Question: I am trying to create a simple guessing game using prompt. I got it working, but I have one bug I have not been able to fix
In the game you are supposed to enter a maximum number that is used to produce a random number within that maximum limit, then after the random number is created the logic prompts you to enter numbers until you guess it and at the end it shows you how many attemps you had to do.
I created a function that validates if the max number is indeed a number and if not then the function calls itself asking for the max number again. If I enter a number it works fine, but if in your first try you enter a string and then when it asks again you enter the number right, it all goes bad because the value of 'max' becomes NaN and I do not why! (Be careful because it enters into a infinite loop)
I added a couple console.log so you can see value of 'max' result in the console in that scenario. (See image)

I was reviewing this question in the link below and I think it is maybe because of that function calling itself within that function, or maybe it has to do with the let variable scope. I do not know.
<URL>
Here is my code:
'''
let maximun = required();
const ram = Math.floor(Math.random()*maximun+1);
// console.log(ram);
let timesGuess = 1;
let num = parseInt(prompt('Guess the number'));
while (true) {
console.log('i am ram${ram}');
if (!isNaN(num)) {
if (num < ram) {
num = parseInt(prompt('Too low! Guess Again'));
timesGuess++;
} else if (num > ram) {
num = parseInt(prompt('Too high! Guess Again'));
timesGuess++;
}
} else {
num = parseInt(prompt('Must be a number'));
}
if (num === ram) {
break;
}
}
alert('it took you ${timesGuess} guesses');
function required(){
let max = parseInt(prompt("Enter your maximum number"));
if (max === " " || isNaN(max)) {
alert("Enter a numeric value");
required();
}
console.log('i am max${max}');
return max;
}
'''
Your support is much appreciated
Thinking about the answer to this question I believe this is the logic, please plese confirm if I am warm hahaha
With the original code if I enter 4 consecutive strings and in the fifth attempt I enter the number 10, as I am not returning the function the fifth value 10 is lost withing that fifth function call and then within the first call I am left with the original value of "max" before even the second call of the function is made. Now, with your fix, since the function is always returned 10 passed from the fifth call of the function, then to the fourth, an so on until it reaches the first call, and now the value of "max" is the 10, which is returned to be stored in "maximun"
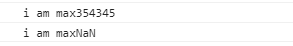
Answer: The infinite loop is happening because you are not returning the value of the function call. You are simply calling the function. What this does is let you receive a Number on the next try but not actually set it to the variable max in the first call. That second input(the max number you enter) gets discarded when your function returns(the inner call).
Simple fix: put a return statement before the inner function call.
'''
let maximun = required();
const ram = Math.floor(Math.random()*maximun+1);
// console.log(ram);
let timesGuess = 1;
let num = parseInt(prompt('Guess the number'));
while (true) {
console.log('i am ram${ram}');
if (!isNaN(num)) {
if (num < ram) {
num = parseInt(prompt('Too low! Guess Again'));
timesGuess++;
} else if (num > ram) {
num = parseInt(prompt('Too high! Guess Again'));
timesGuess++;
}
} else {
num = parseInt(prompt('Must be a number'));
}
if (num === ram) {
break;
}
}
alert('it took you ${timesGuess} guesses');
function required(){
let max = parseInt(prompt("Enter your maximum number"));
if (max === " " || isNaN(max)) {
alert("Enter a numeric value");
return required();
}
console.log('i am max${max}');
return max;
}
'''